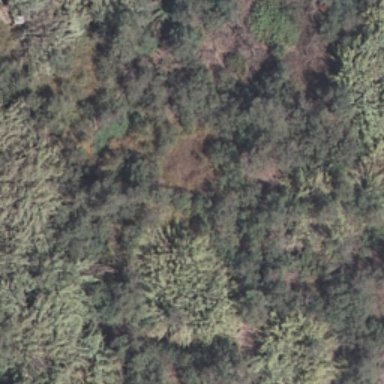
This is a forest with green and grey plants .